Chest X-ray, PA view. Patient: 30 years old, sex M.
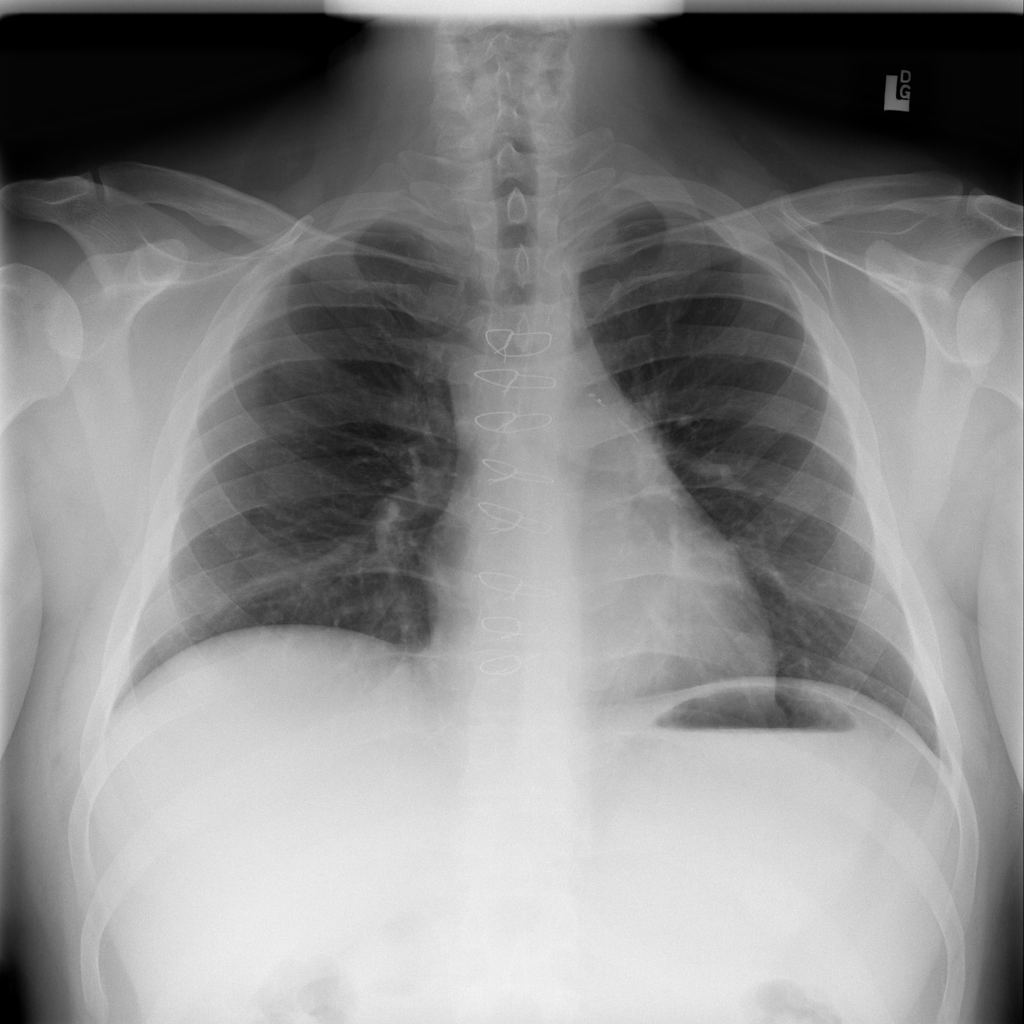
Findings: No Finding